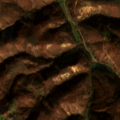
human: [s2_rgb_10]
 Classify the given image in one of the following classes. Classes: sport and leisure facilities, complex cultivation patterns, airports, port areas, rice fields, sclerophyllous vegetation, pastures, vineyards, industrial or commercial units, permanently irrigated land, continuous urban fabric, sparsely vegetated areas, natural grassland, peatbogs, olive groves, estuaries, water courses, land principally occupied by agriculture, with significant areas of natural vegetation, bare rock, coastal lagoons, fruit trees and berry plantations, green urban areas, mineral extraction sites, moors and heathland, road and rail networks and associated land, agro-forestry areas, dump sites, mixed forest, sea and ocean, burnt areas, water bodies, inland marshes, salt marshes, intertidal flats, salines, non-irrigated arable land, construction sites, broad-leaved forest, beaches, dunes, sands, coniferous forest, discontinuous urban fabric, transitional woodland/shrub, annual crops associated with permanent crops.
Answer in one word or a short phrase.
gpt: land principally occupied by agriculture, with significant areas of natural vegetation, broad-leaved forest